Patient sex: F
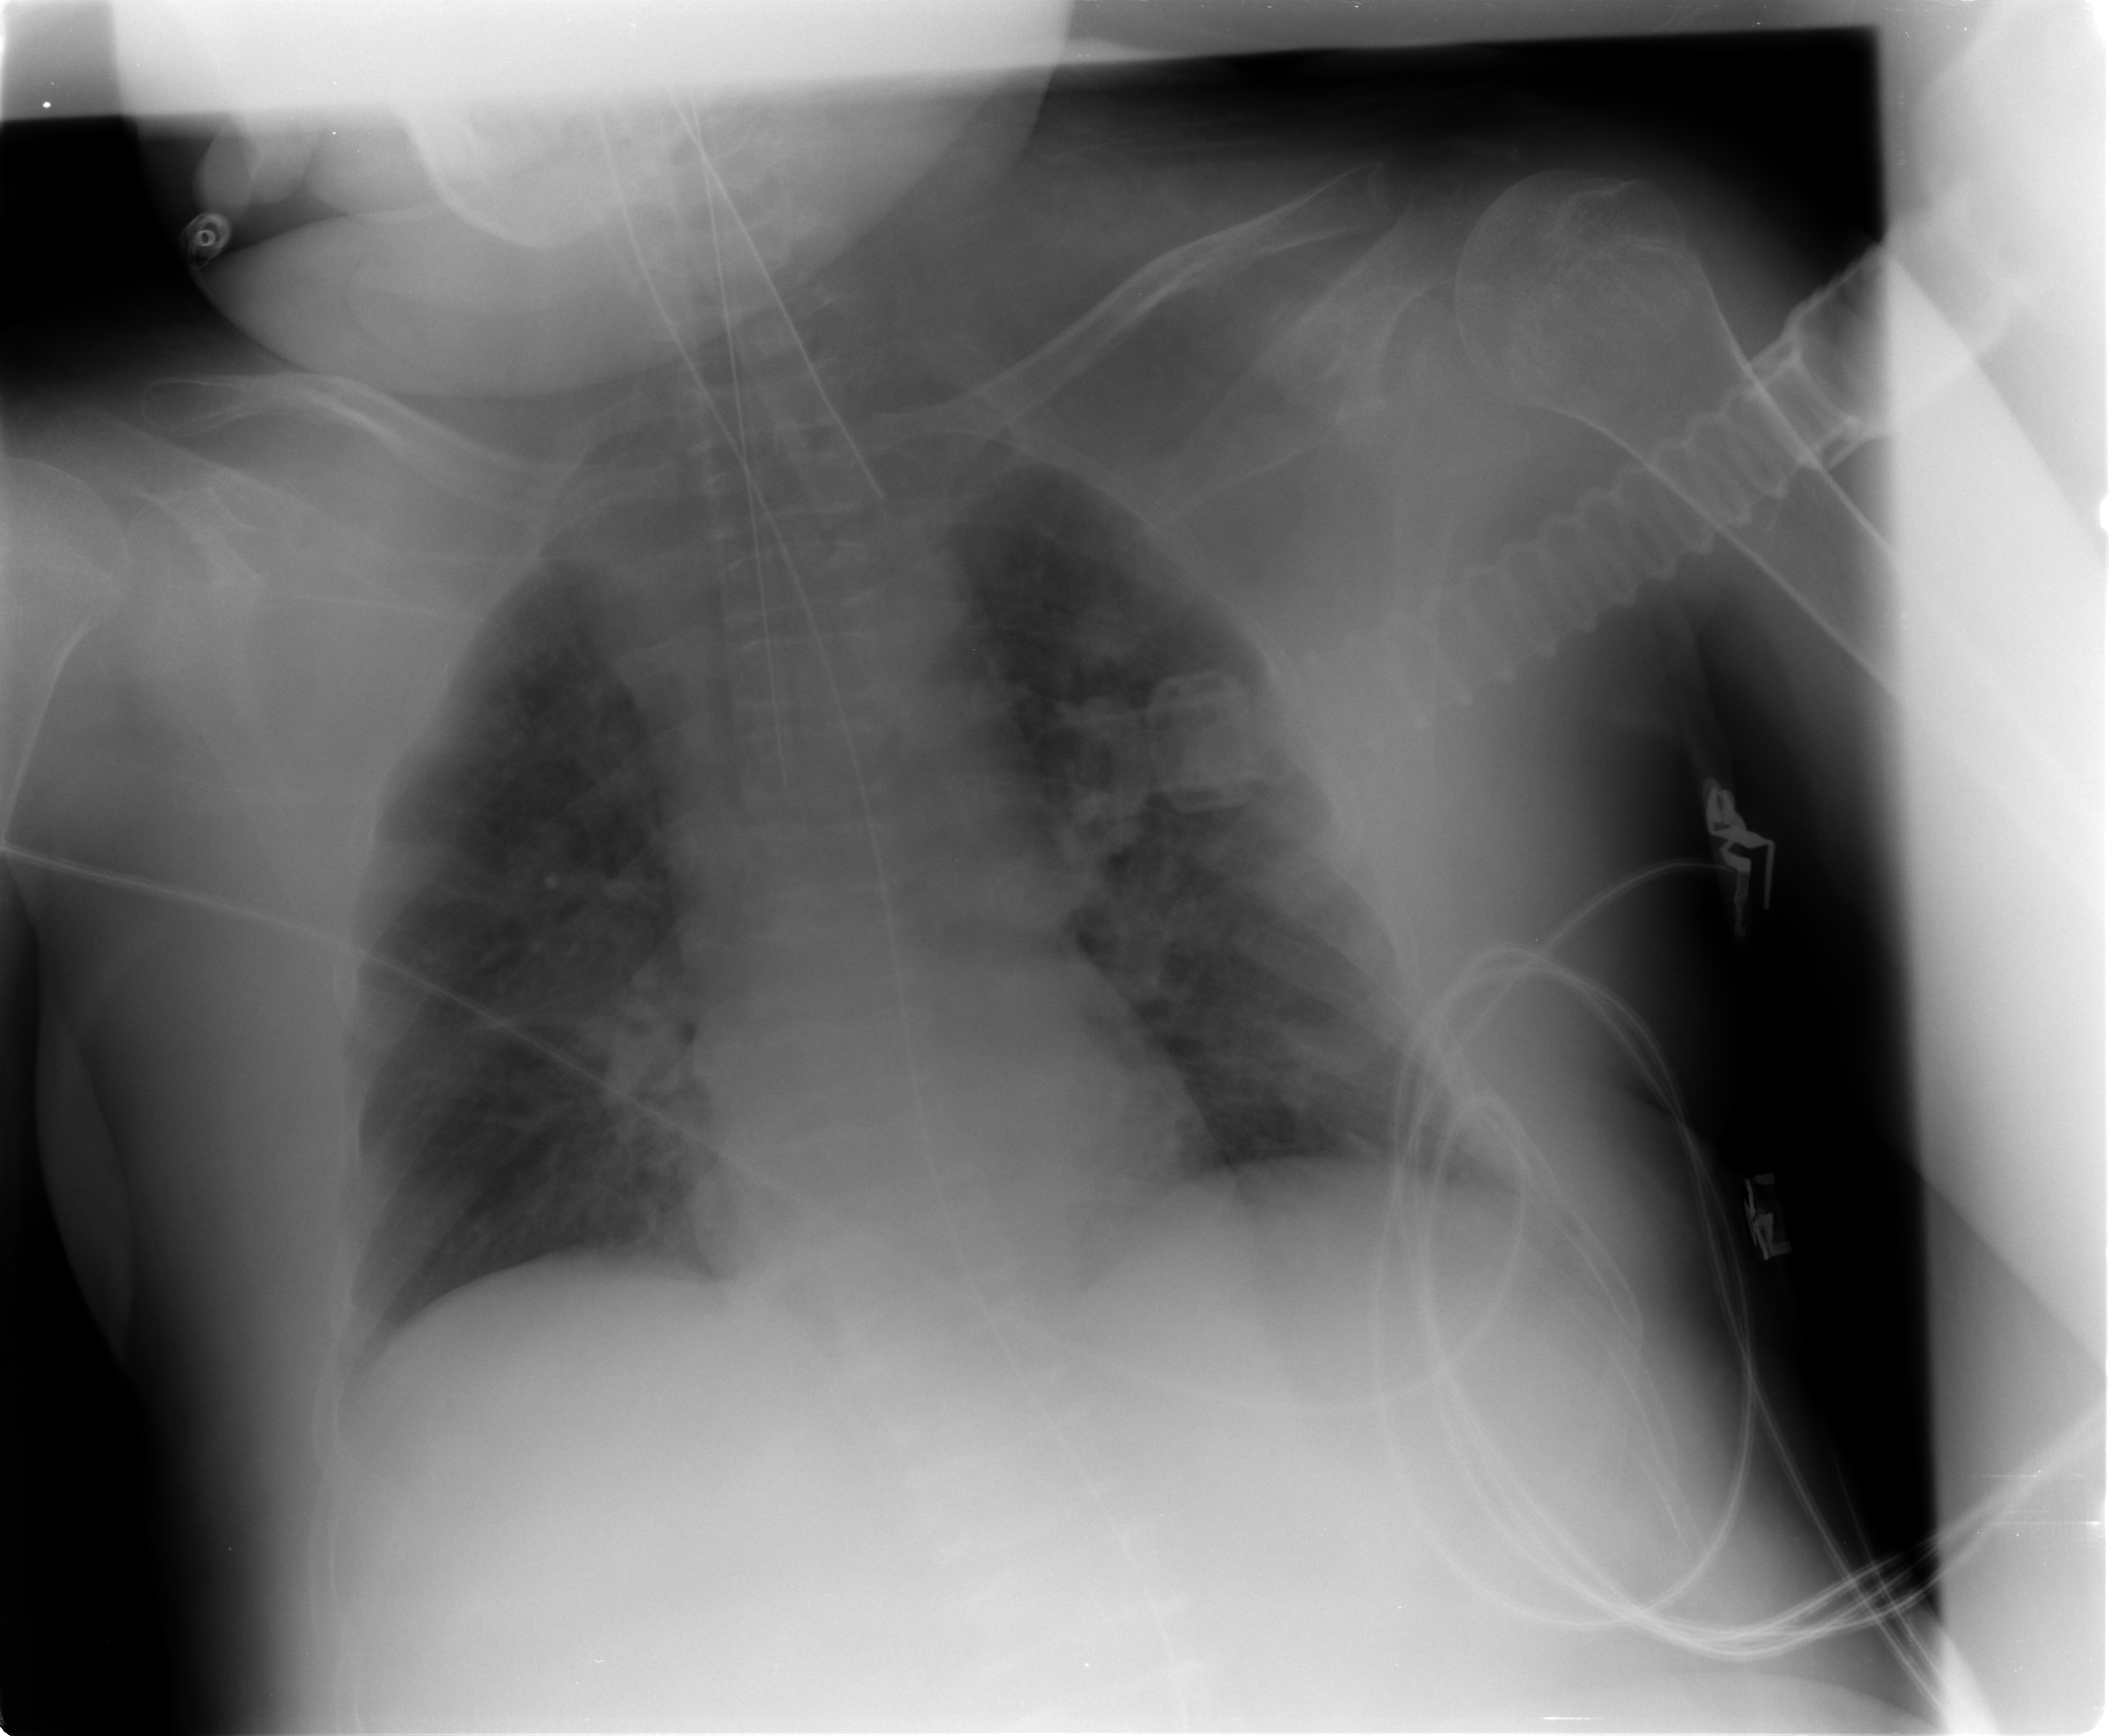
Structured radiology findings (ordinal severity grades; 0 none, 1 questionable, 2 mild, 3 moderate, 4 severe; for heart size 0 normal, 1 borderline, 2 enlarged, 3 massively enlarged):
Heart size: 0
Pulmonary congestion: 1
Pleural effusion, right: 0
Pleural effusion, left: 0
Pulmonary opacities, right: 1
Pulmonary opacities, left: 1
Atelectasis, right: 1
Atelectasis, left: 1